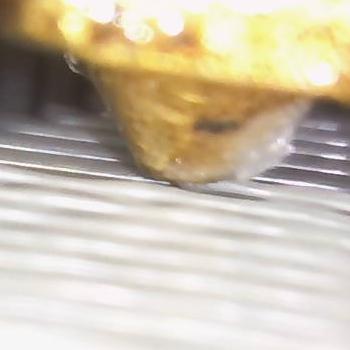
Flow rate: 42%